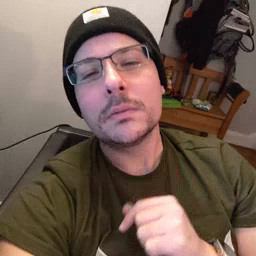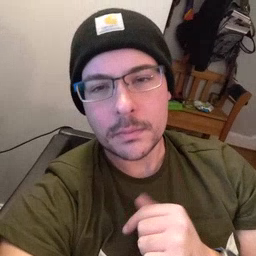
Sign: mad